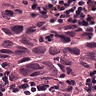
Metastatic tissue present: yes